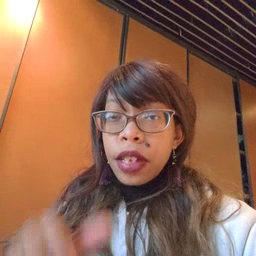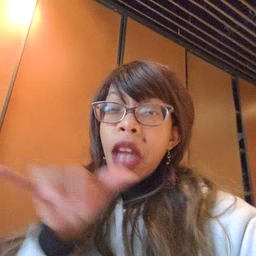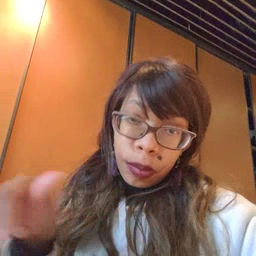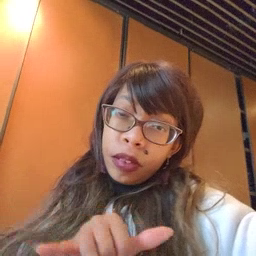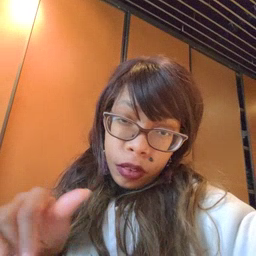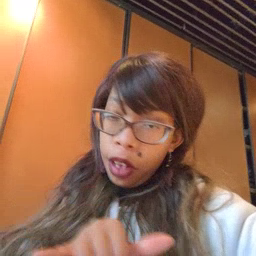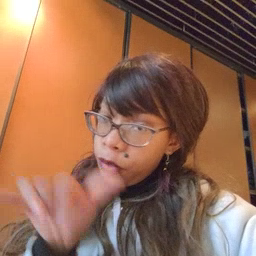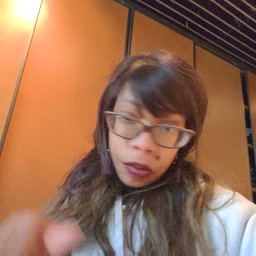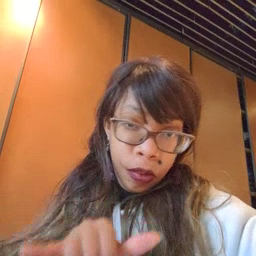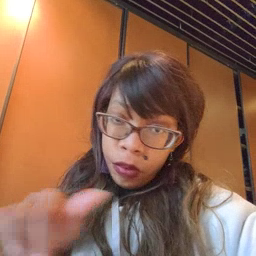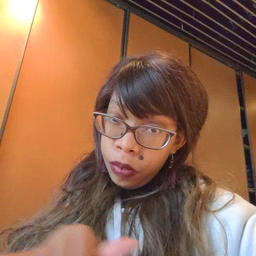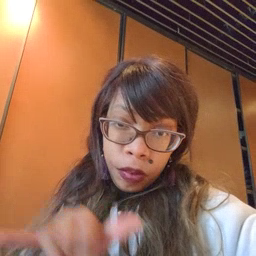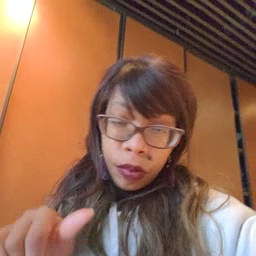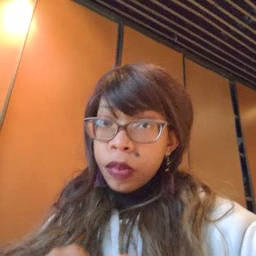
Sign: same